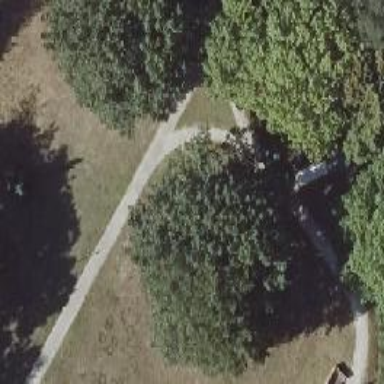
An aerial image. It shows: Compacted footway.